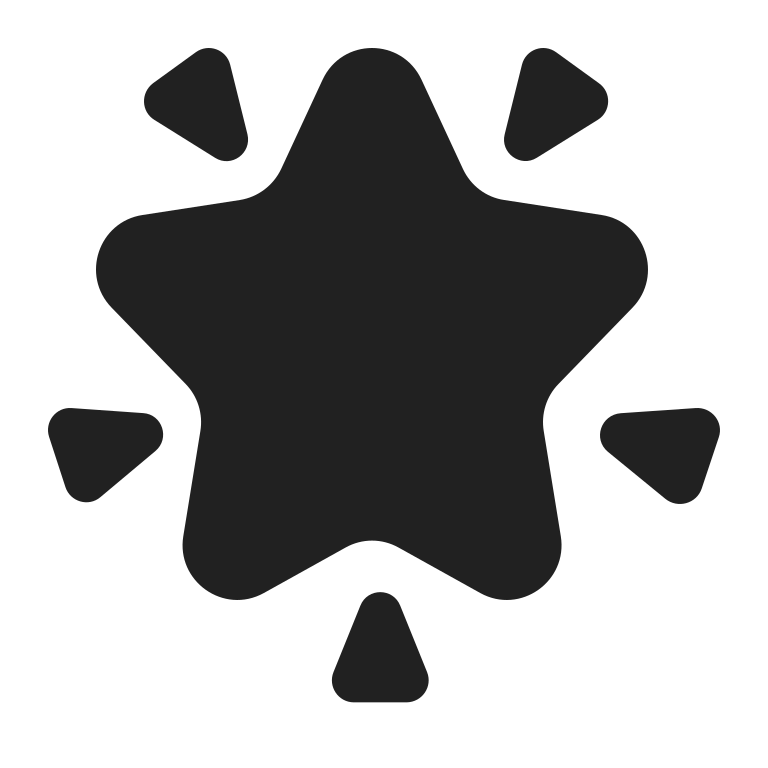
glowing star high contrast